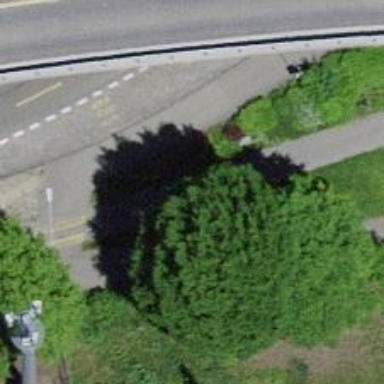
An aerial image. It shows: Asphalt cycleway.